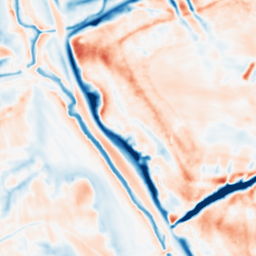
Category: multiscale
Decomposition family: dog_multiscale
Decomposition parameters: sigma_ratio: 1.4
n_scales: 6
base_sigma: 1
Upsampling method: lanczos
Upsampling parameters: scale: 4
Upsampling scale: 4